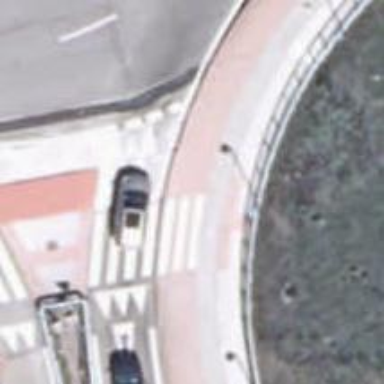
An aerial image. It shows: Marked road crossing.